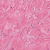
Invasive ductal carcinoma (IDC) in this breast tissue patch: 0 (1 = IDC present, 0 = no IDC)